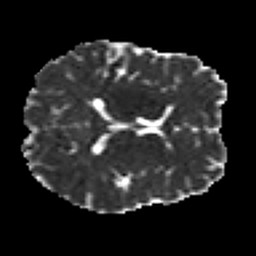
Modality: MD
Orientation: axial
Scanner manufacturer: siemens
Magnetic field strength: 3 T
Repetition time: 7.8 s
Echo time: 0.09 s